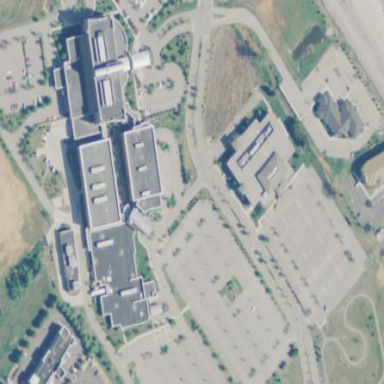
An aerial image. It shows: Hospital providing healthcare services.